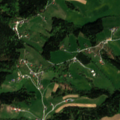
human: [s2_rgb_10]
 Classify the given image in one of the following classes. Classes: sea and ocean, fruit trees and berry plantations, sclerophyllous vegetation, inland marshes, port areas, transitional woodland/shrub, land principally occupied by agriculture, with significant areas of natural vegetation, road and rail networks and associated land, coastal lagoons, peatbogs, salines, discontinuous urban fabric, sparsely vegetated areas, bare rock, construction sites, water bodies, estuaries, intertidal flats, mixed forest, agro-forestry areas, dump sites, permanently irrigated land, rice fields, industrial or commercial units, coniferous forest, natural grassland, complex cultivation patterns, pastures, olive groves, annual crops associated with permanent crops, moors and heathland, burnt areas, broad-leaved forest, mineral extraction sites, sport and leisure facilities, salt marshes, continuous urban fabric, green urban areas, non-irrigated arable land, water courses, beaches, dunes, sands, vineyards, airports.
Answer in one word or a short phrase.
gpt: pastures, complex cultivation patterns, land principally occupied by agriculture, with significant areas of natural vegetation, mixed forest